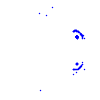
Particle: kaon